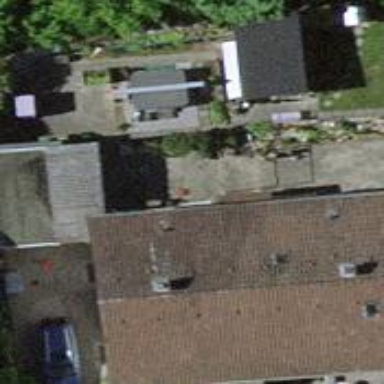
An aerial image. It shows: Semi-detached house.